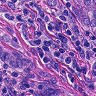
Metastatic tissue present: yes